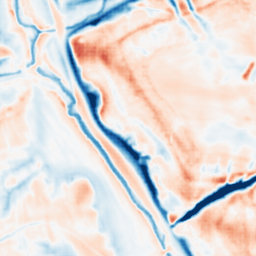
Category: multiscale
Decomposition family: dog_multiscale
Decomposition parameters: sigma_ratio: 2
n_scales: 3
base_sigma: 1
Upsampling method: sinc_blackman
Upsampling parameters: scale: 4
kernel_size: 8
Upsampling scale: 4